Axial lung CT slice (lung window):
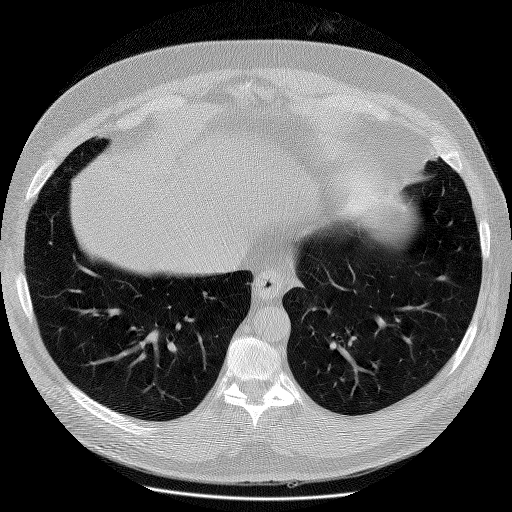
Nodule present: no